Aerial crown-view tile of a tropical tree (Barro Colorado Island, Panama), acquired 20241112:
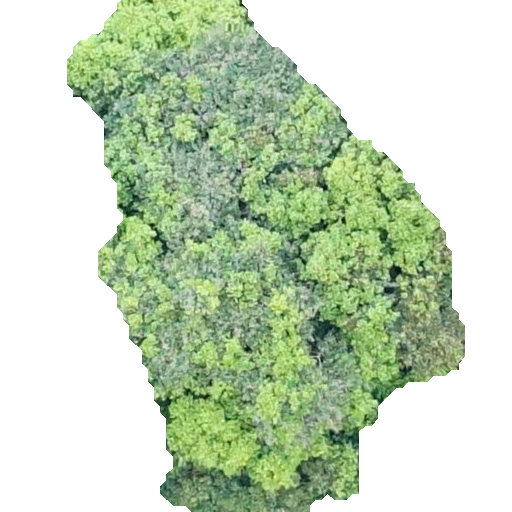
Species: Prioria copaifera
GBIF accepted scientific name: Prioria copaifera
Crown area: 208.651 m²